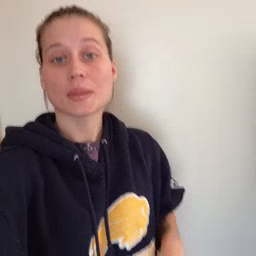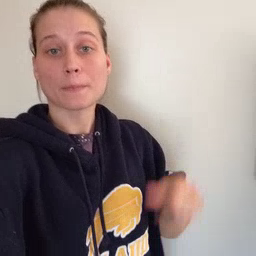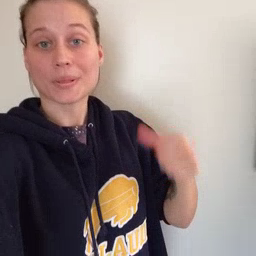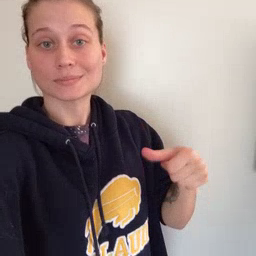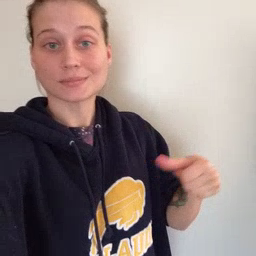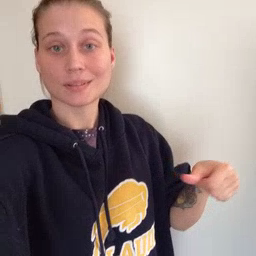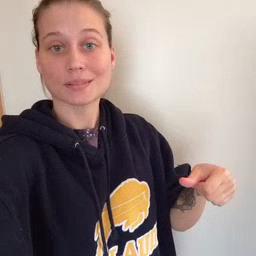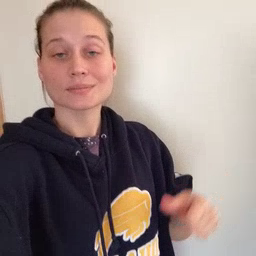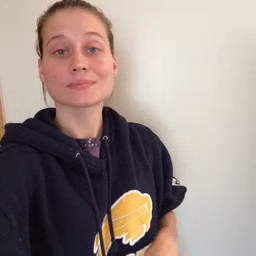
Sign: puzzle